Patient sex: F
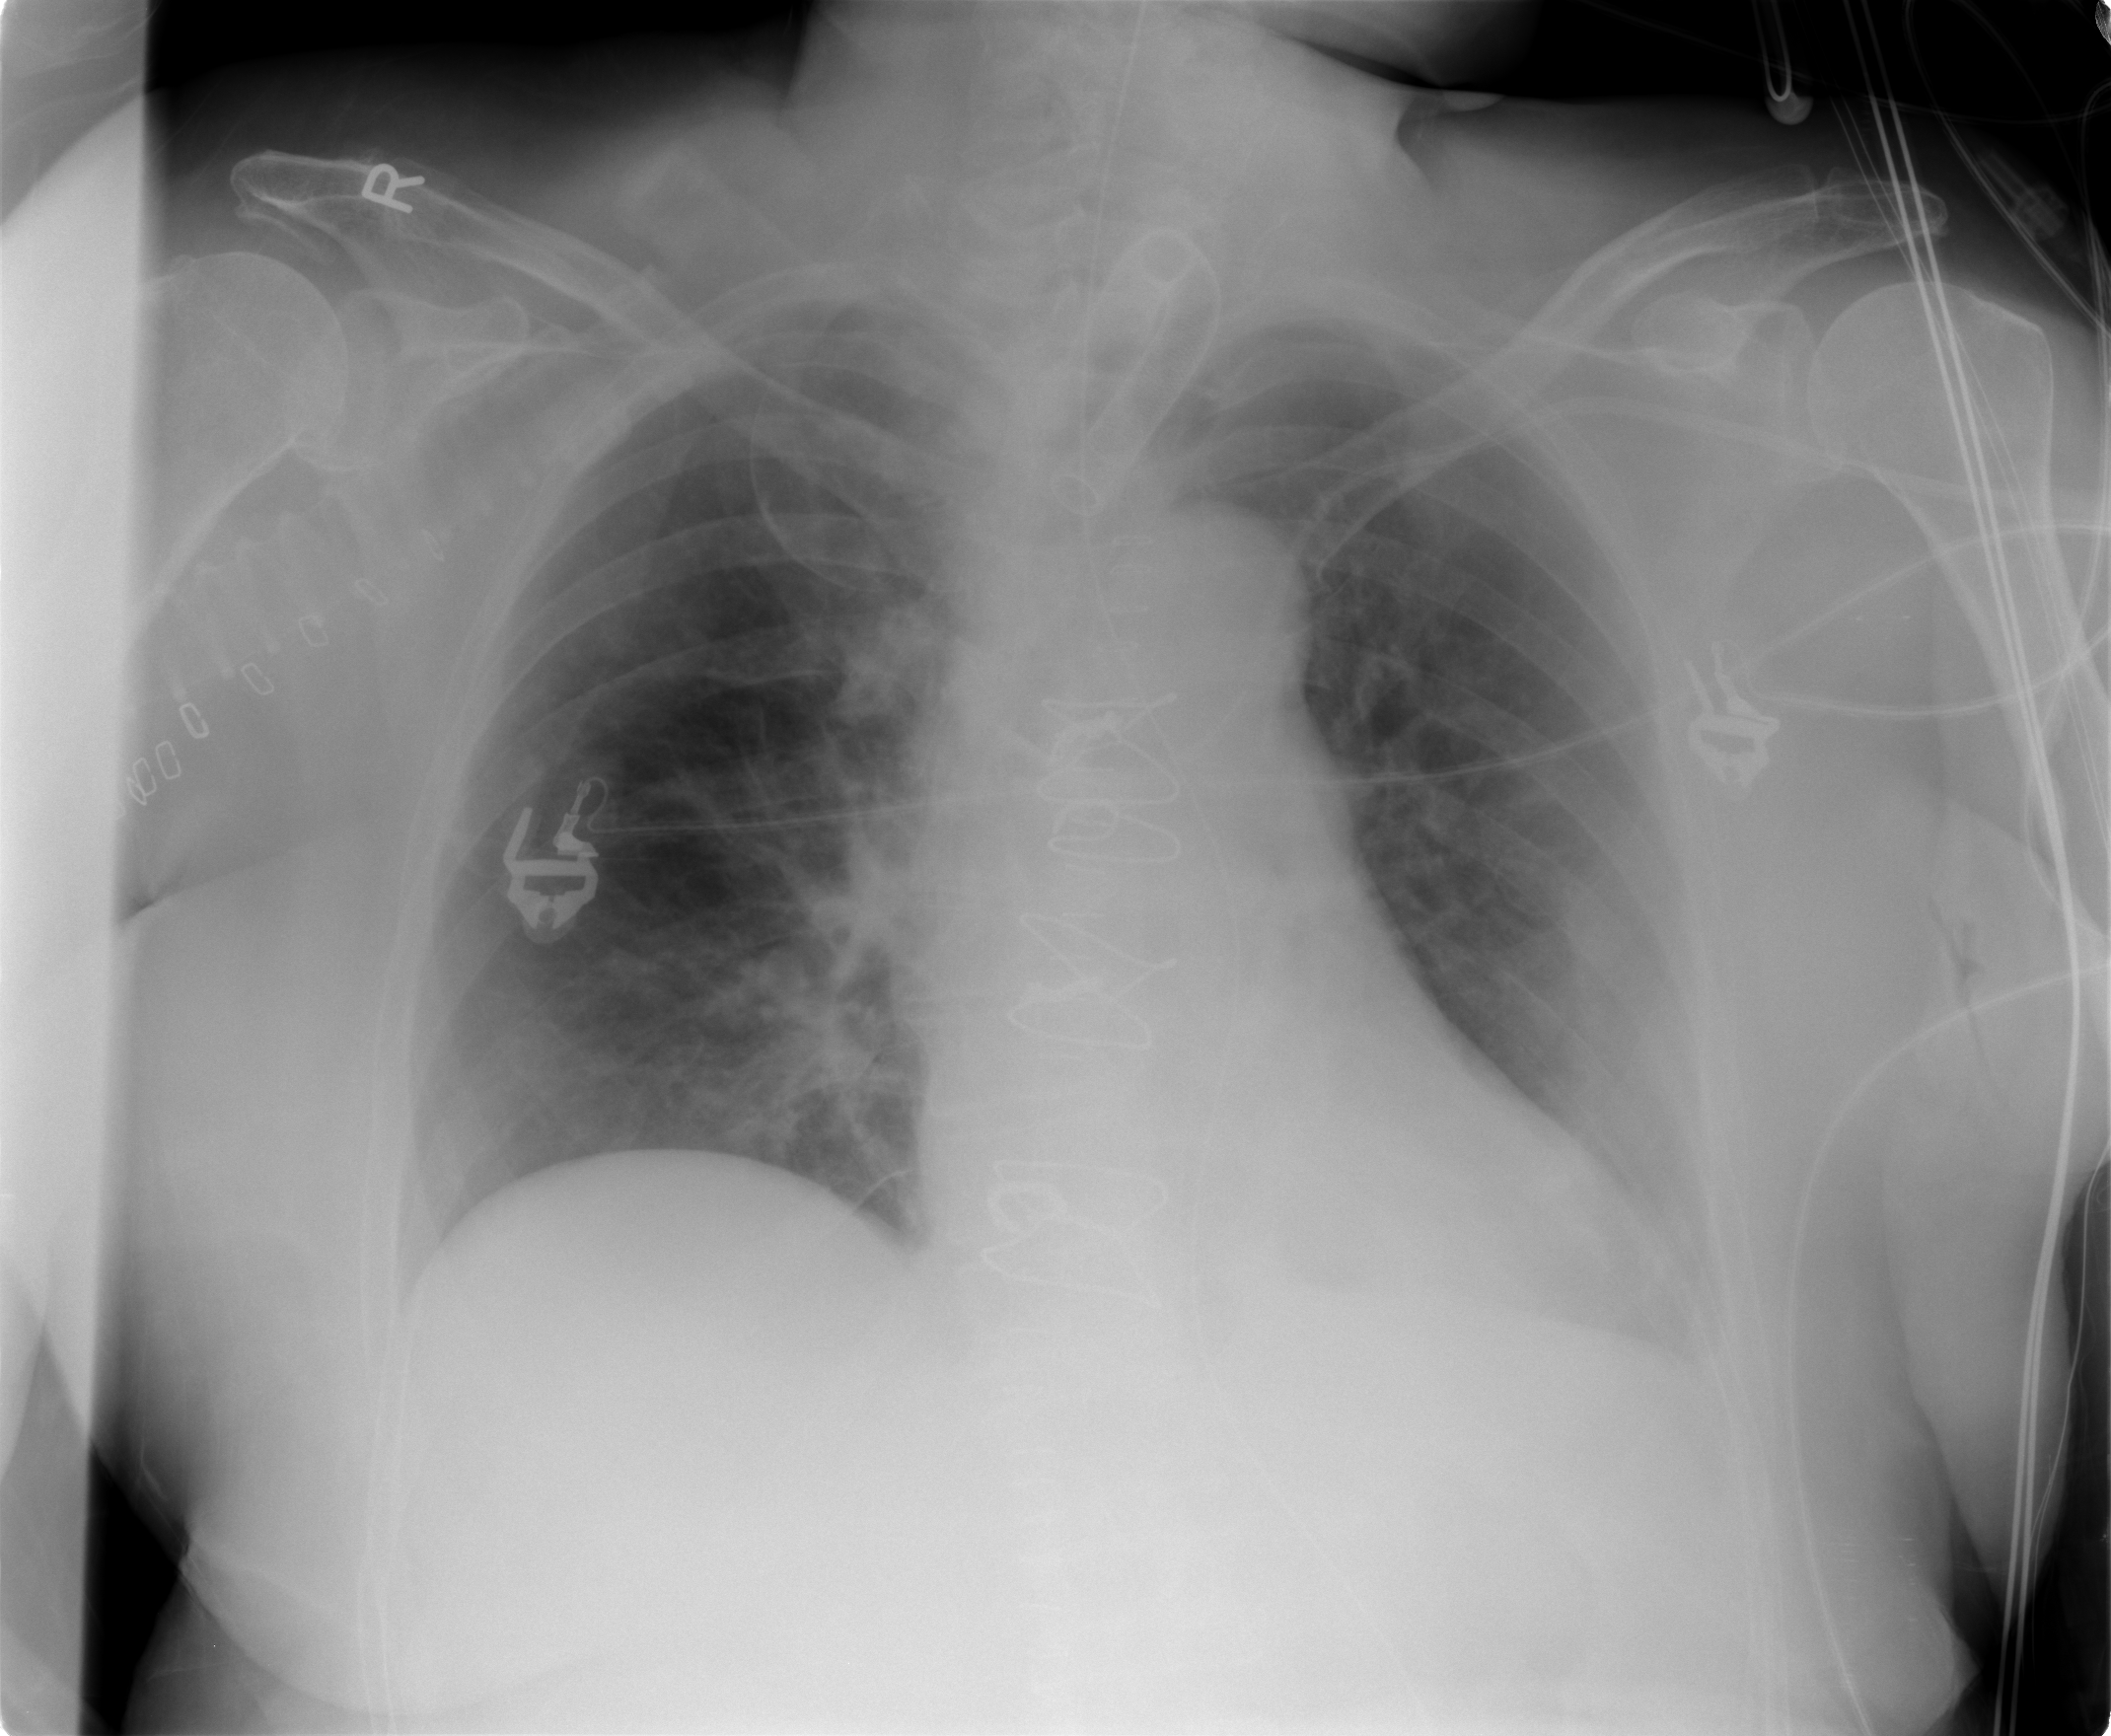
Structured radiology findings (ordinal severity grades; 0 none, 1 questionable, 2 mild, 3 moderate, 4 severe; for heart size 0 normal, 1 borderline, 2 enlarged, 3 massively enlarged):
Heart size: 2
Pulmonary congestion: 1
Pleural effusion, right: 0
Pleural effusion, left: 1
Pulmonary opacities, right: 1
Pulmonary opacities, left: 0
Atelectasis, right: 2
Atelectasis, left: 2